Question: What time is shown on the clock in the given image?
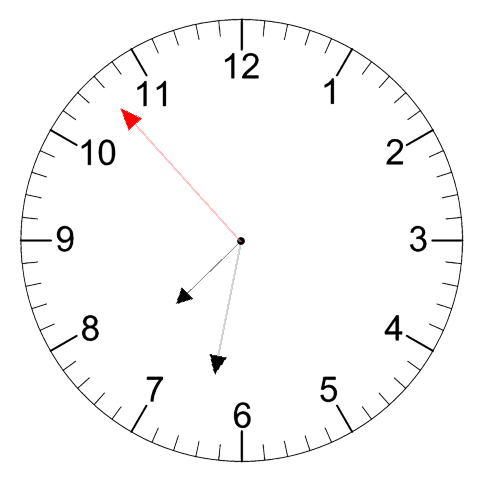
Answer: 07:31:53